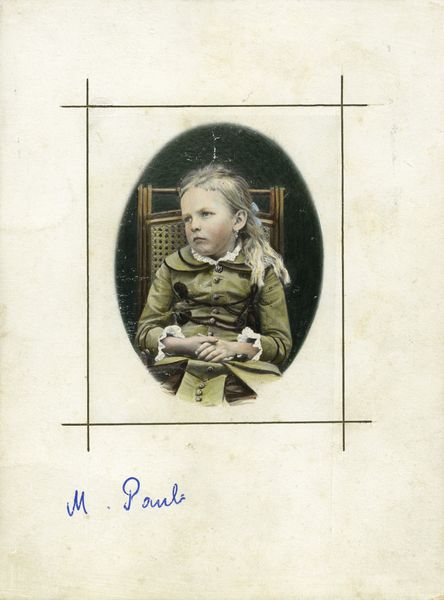
Titel: Martha Jäger
Künstler: Robert Jäger
Standort: Hamburg
Institution: Museum für Kunst und Gewerbe Hamburg
Schlagwörter: gesten, portrait, figur, papier, foto, fotografie, photographie, photo, lichtbild, handkoloriert, lichtdruck, bildwerke, angewandte und bildende kunst, hessische systematik, porträt, mädchen, armhaltungen, porträtfotografie, porträtphotographie, hüftbild, handkolorierung